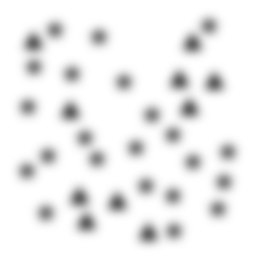
Squares: 0
Triangles: 10
Stars: 22
Total shapes: 32